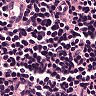
Metastatic tissue present: no